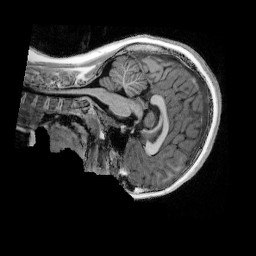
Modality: UNIT1_denoised
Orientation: sagittal
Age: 12
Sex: female
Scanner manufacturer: siemens
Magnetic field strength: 3 T
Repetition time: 4 s
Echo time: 0.00303 s